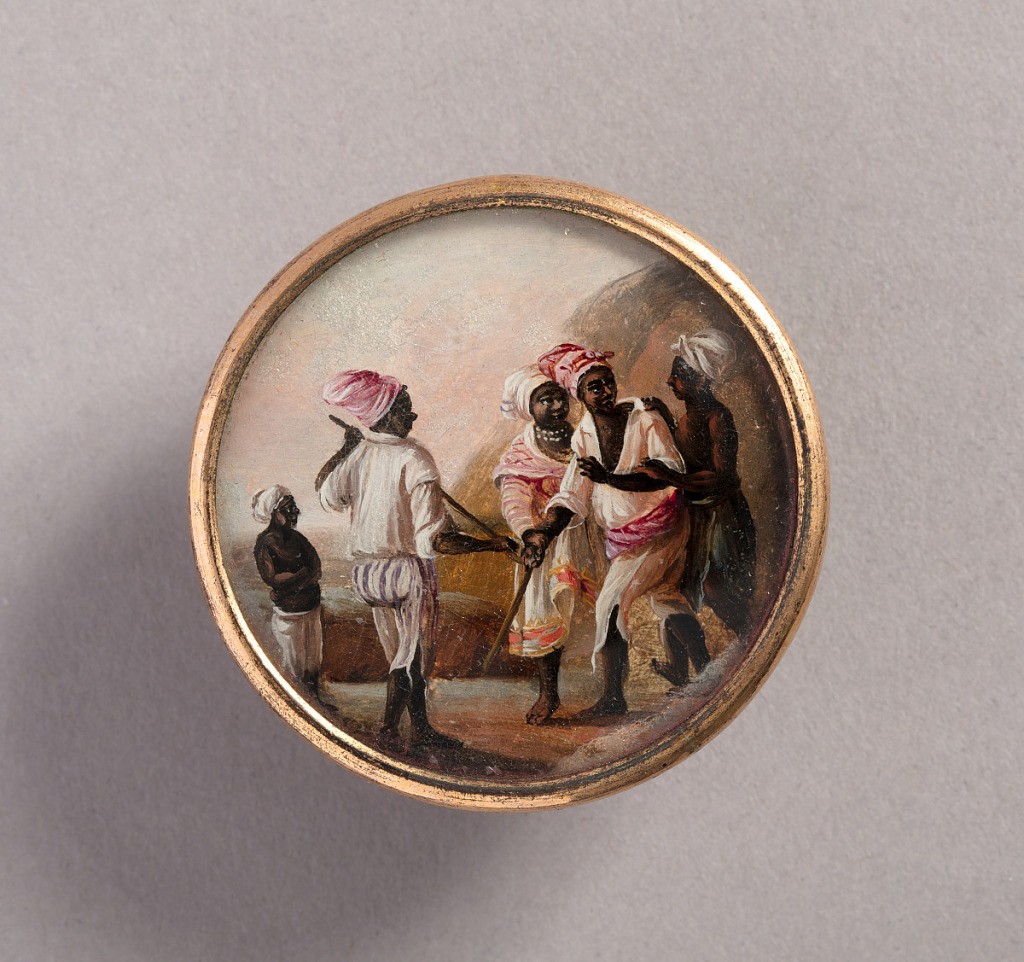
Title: Button
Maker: Agostino Brunias, Italian, ca. 1730–1796
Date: late 18th century
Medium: Gouache paint on tin verre fixé, ivory (backing), glass, gilt metal
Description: Button depicting scene with five figures. Two men wear white clothing and pink turbans and are training with wooden sticks, looking at their left [proper]. Behind them, a woman in a skirt, shirt and white turban also faces the same direction. On each side, two shirtless men stand wearing pants and turbans.